Question:
This is what the option dialog window looks like in Outlook 2010. I wonder how I can create a similar option window with C# WinForm controls.
Looking at it first, I thought it kinda works like 'TabControl'. But 'TabControl' doesn't seem to offer Left/Right panel layout.
Then, I thought of 'SplitContainer' control and could probably take advantage of it, where the left panel could be having a list of menu buttons, and the right panel displaying the option details.
However, here also comes the problems, how can I create menu buttons that look like those in the screenshot then?
Perhaps, there're some existing controls that I am missing. If WinForm doesn't look good here, what else could I try?
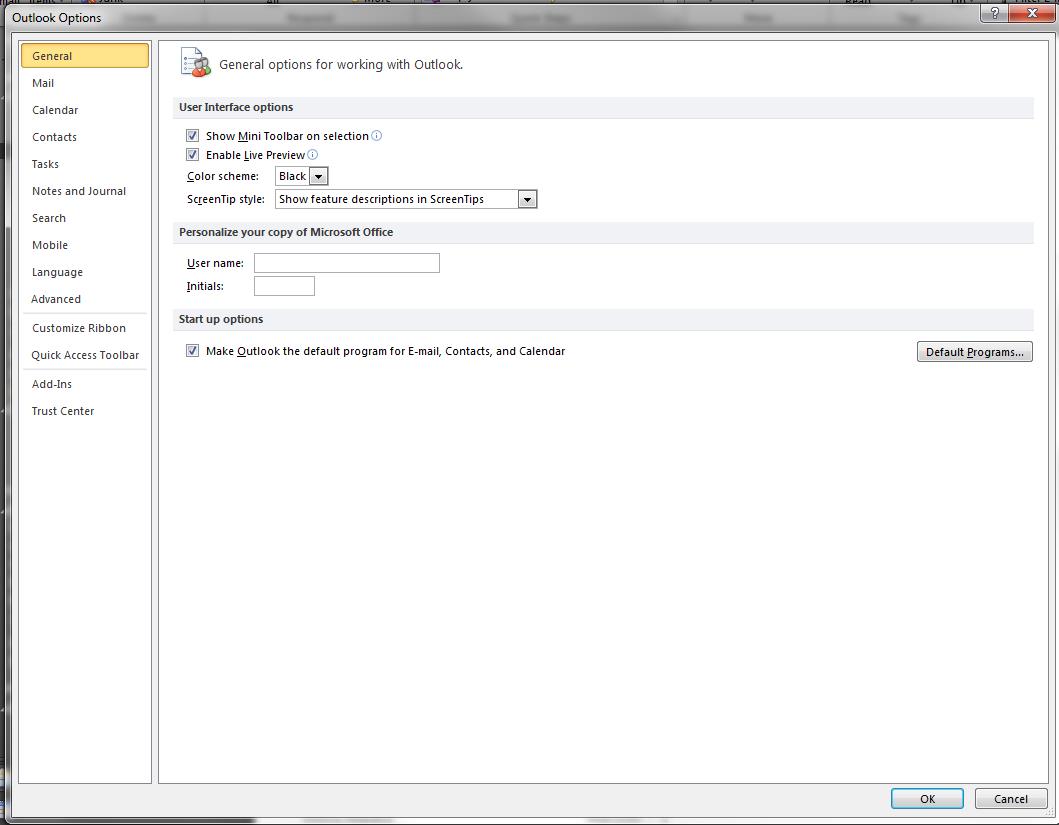
Answer: You can use TabControl, hide all of it's tabs. Add a ListView with the tab names to the left and change active tab when list view selection changes.